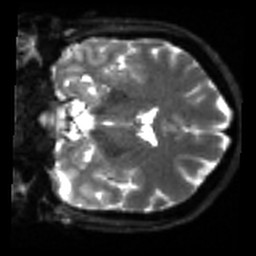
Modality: sbref
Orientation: coronal
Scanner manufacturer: siemens
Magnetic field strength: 3 T
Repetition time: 4 s
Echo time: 0.0594 s